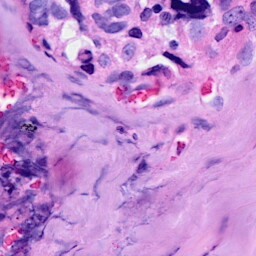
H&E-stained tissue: Breast